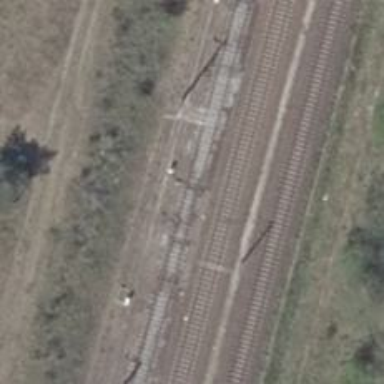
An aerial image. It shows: Railway switch.